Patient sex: M
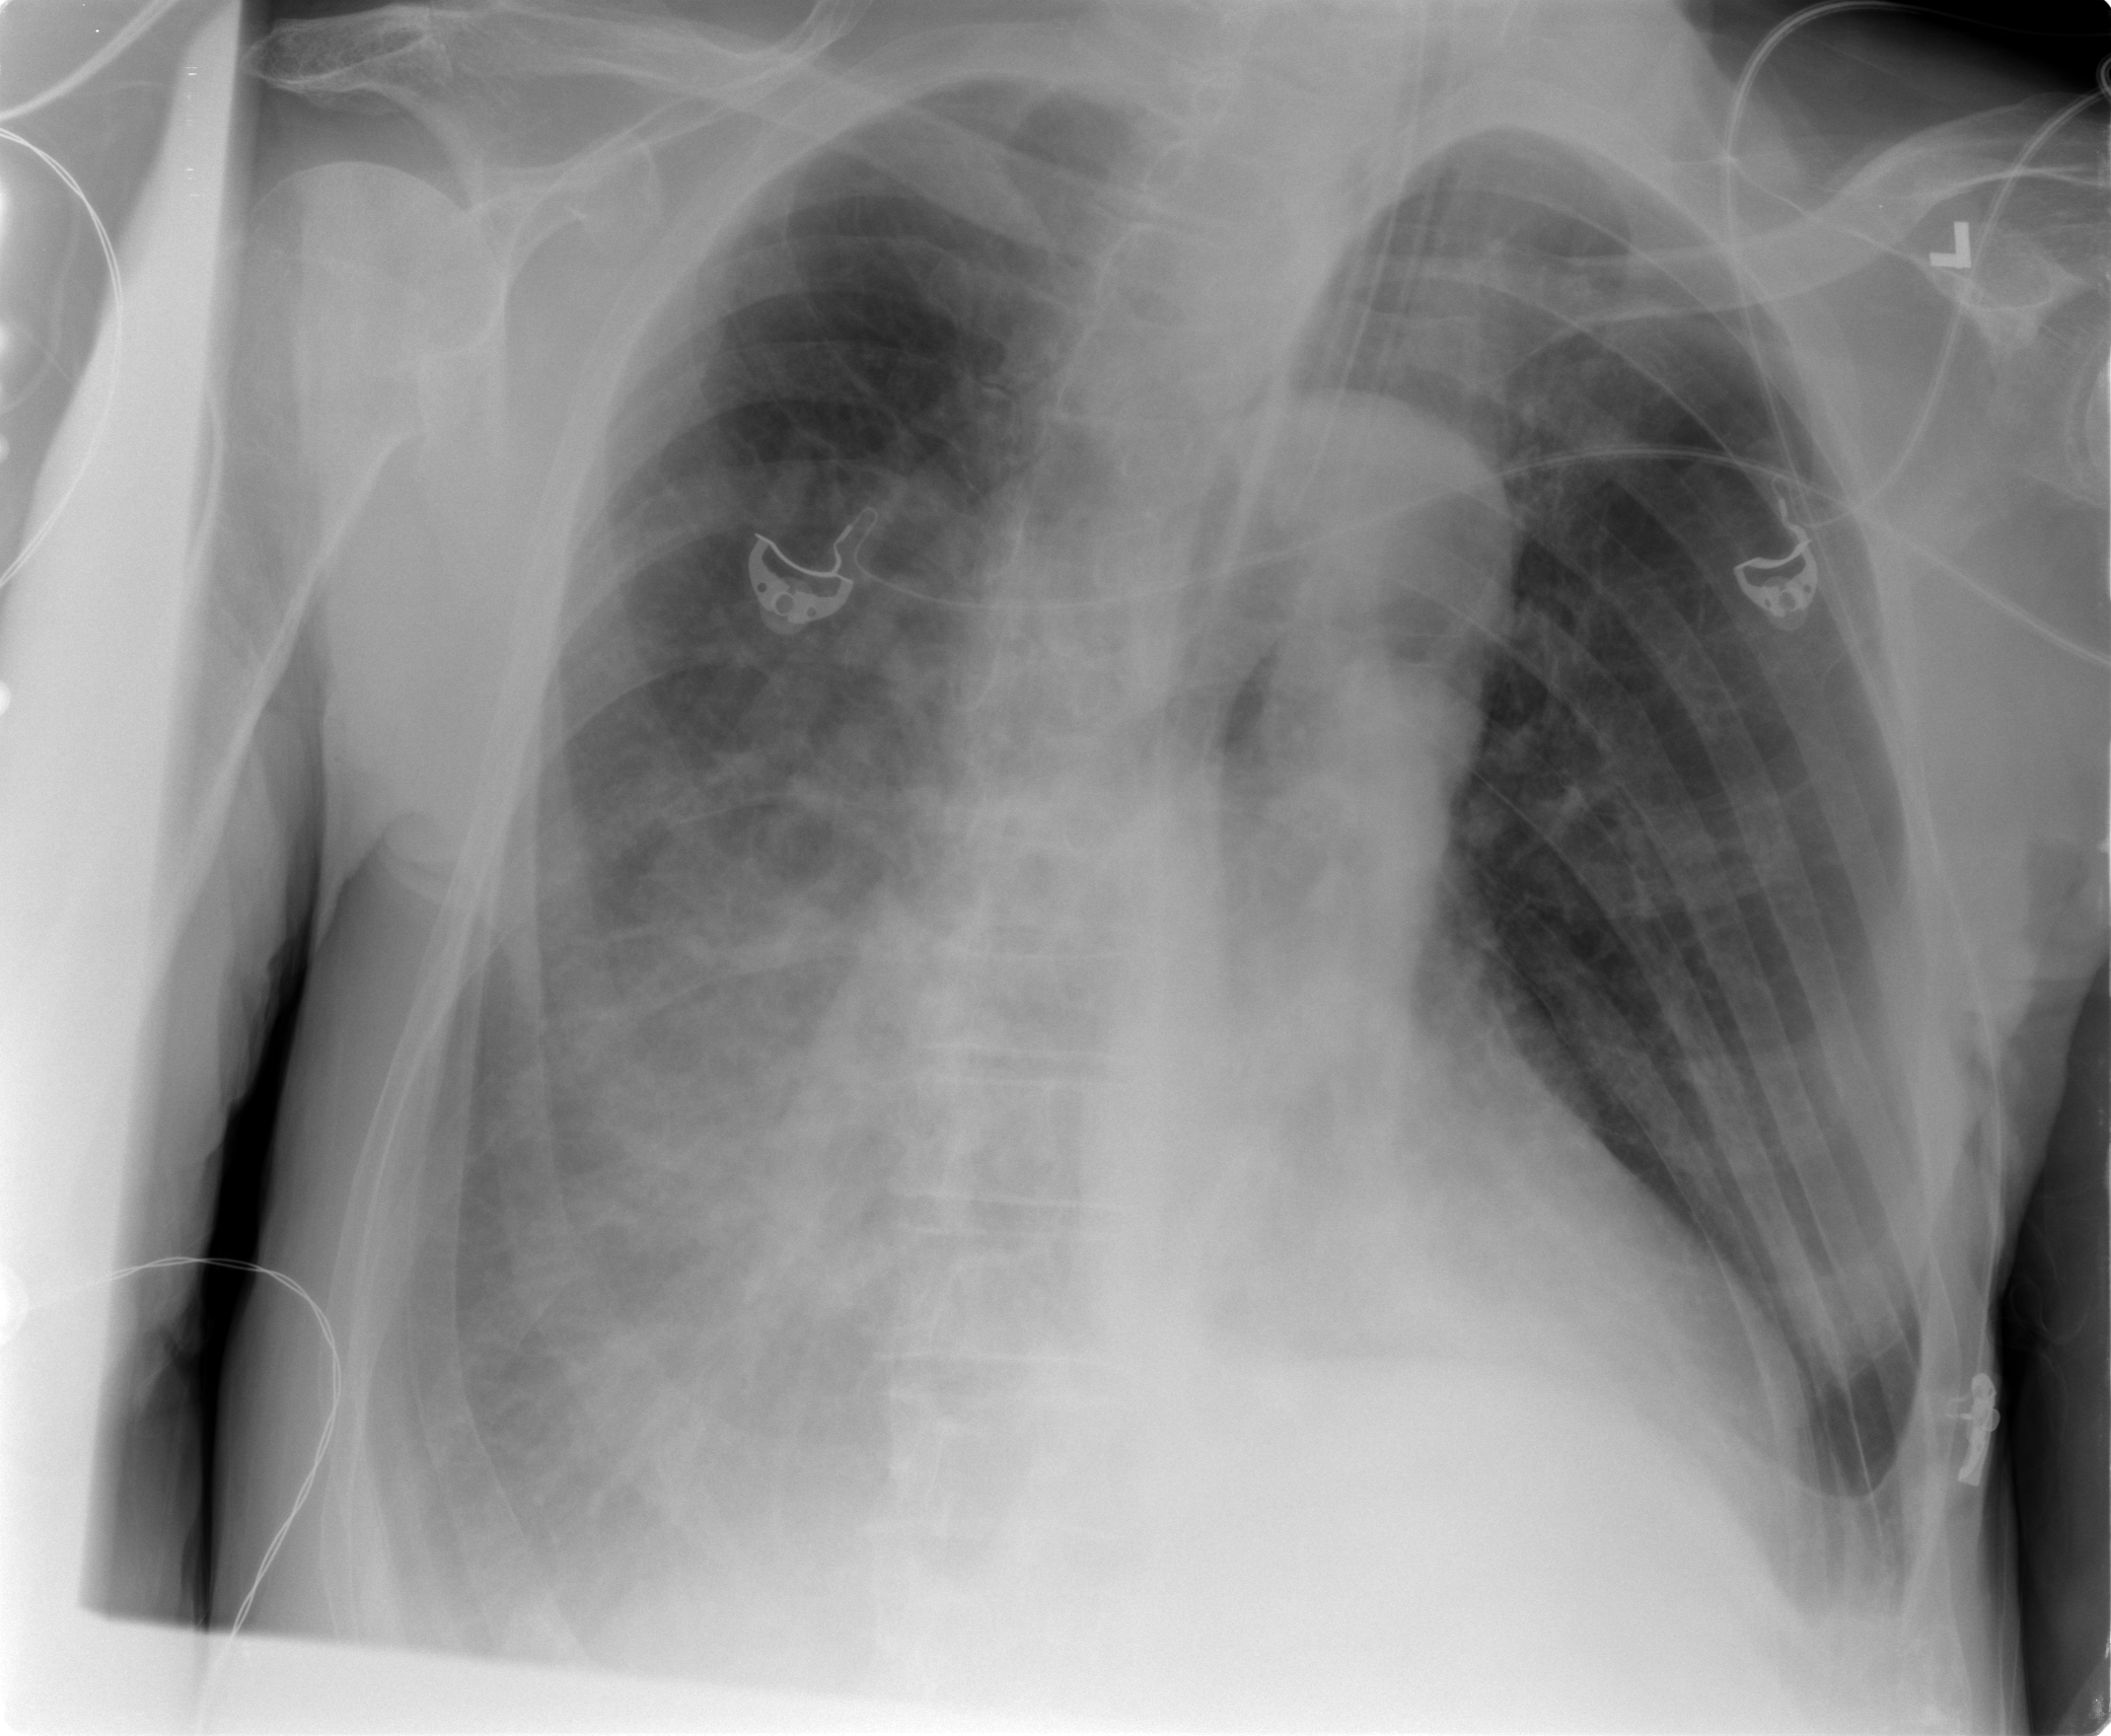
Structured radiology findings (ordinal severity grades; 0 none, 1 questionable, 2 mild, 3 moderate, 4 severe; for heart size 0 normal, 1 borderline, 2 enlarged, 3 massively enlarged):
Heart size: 0
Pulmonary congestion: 0
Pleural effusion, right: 2
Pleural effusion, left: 0
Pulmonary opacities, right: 2
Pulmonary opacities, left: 0
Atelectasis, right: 2
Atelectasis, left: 0